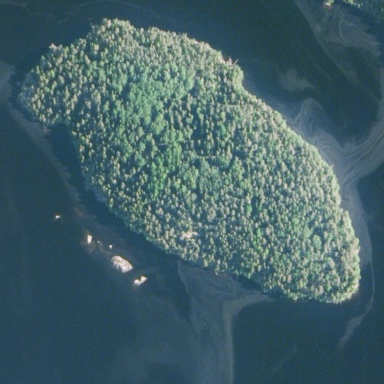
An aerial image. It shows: Forested woodland on charming islet.